Question: So I've been battling <URL> for about a week now and think I know the issue but I don't want to report an answer there until I have it pegged down.
In a nutshell, I get an IOException when trying to use the 'SerialPort.Open()' command. As it turns out, this is very common and most terminal programs actually do as well, but they simply ignore it. Please read my post above for the full tale. Now what I want to do is ignore the IOException but . I cannot do this with try/catch, or at least I don't know how.
I was wondering is there a way to try something and somehow state that "I know an issue will be thrown, it is a safe problem and I am choosing to ignore the exception and carry on with the task". To be clear, I don't want to ignore the error then move on. I want to ignore the error and .
Below is my best guess, but it doesn't work.
'''
try
{
serialPort1.Open();
}
catch (System.IO.IOException)
{
MessageBox.Show("An IO Exception occurred.");
}
finally
{
//SAFELY IGNORE ERROR AND DO TASK ANYWAY HERE
}
'''
If anyone could help me out with this I'd be most appreciative.
EDIT: If I just add the code 'serialport1.Open' afterwards I get:

This is basically the same thing that would happen without the try/catch. What I want to do is say I'm trying to do this: I don't care that it throws an error, do it anyway.
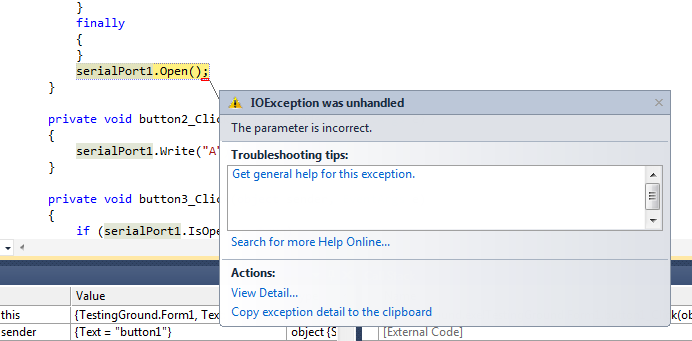
Answer: In general, if you have a line of code causing an exception, and there's additional work to be done whether or not the exception occurred, you should just use a 'catch', and put the stuff you want done anyway outside (after) the 'try'/'catch'.
---
For your particular case (described in your other question), you are dealing with the horrible brokenness that is .NET 'System.IO.Ports.SerialPort'. Opening the serial port succeeded, but 'SerialPort.Open' is a complicated method that does a bunch of extra stuff, and insists on closing the port if any of that extra (and unnecessary) stuff fails. I've found other problems with 'System.IO.Ports.SerialPort' as well (e.g. inability to open ports by their internal device name). IMO, the sooner you get rid of 'System.IO.Ports.SerialPort' the better.
You can either p/invoke the Win32 Serial Port functions ('CreateFile' and the rest are <URL>.